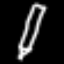
Label: pencil